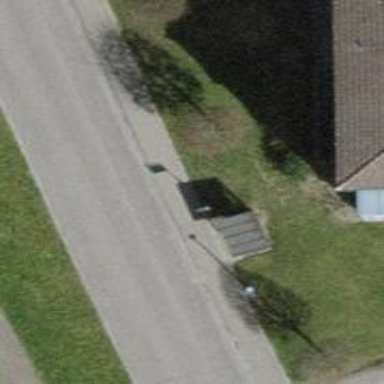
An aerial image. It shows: Bus stop with sheltered platform for public transport.